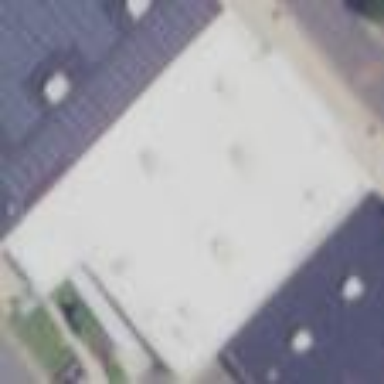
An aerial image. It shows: Building.